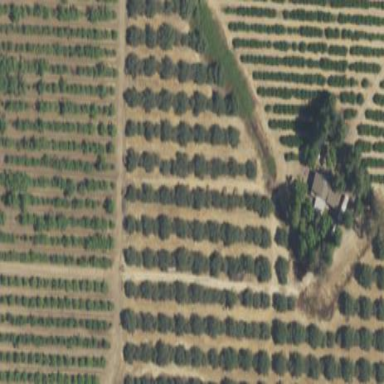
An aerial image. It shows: Orchard.